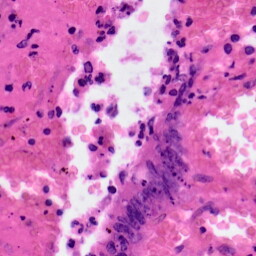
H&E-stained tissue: Colon